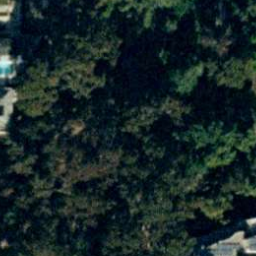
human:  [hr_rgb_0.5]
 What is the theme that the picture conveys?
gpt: forest